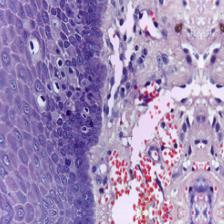
Diagnosis: Normal